Question: I have a project where we have some Selenium tests. I have recently upgraded Firefox to 7.0.1 because it prompted me to and now the "WebDriver for Firefox" extension that these tests use is broken.

How can I fix this? Must I uninstall this current version of Firefox and install an older one? Or is there a file I can edit to tell it to ignore that the version is different?
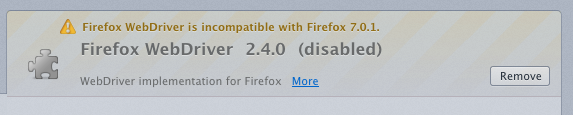
Answer: An upgrade to Selenium webdriver to 2.8 would probably solve it.
<URL>
Unfortunately this has been the case for every Firefox upgrade since 5.0